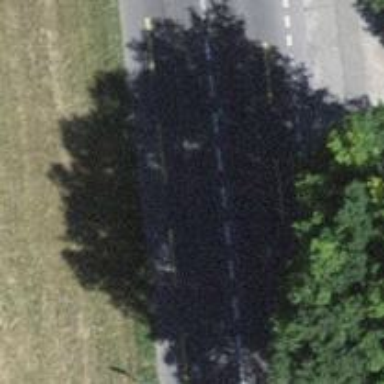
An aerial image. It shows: Primary highway with asphalt surface and designated cycle lane.